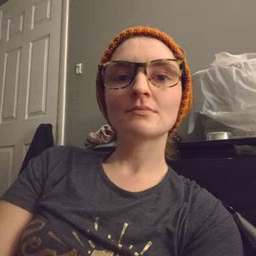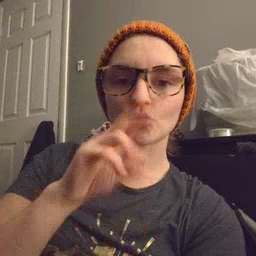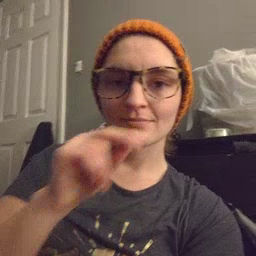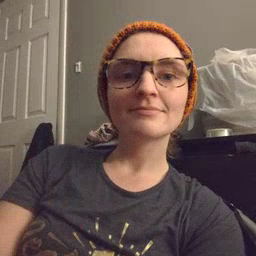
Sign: duck